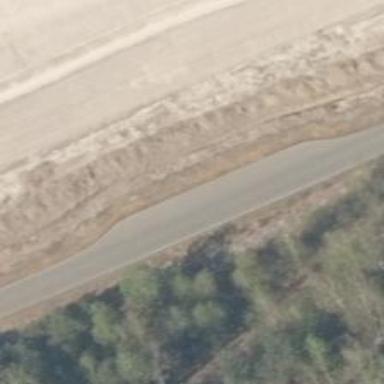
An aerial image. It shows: Passing place on the road.